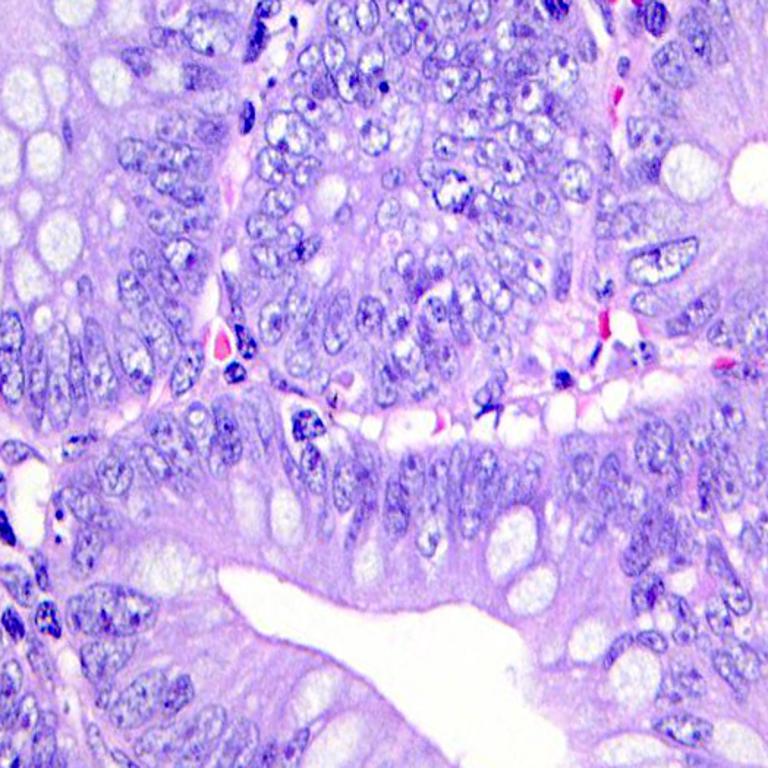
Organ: colon
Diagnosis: adenocarcinomas